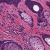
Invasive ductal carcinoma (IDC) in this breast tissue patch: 0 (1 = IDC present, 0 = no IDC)